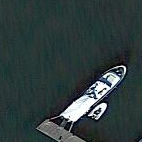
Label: civil